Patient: sex M, age 49
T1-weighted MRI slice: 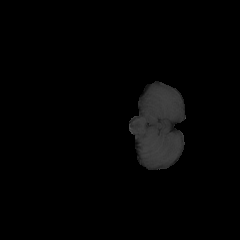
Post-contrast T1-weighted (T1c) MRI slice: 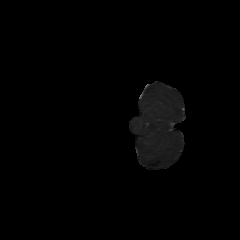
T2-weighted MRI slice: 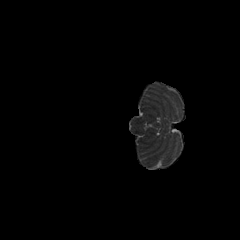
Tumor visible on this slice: no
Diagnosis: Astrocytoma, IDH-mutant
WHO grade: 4